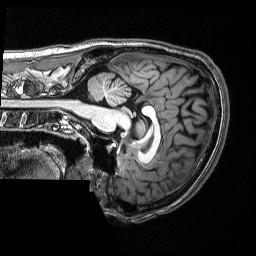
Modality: T1w
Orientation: sagittal
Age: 20
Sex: male
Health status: healthy
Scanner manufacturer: siemens
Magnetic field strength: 3 T
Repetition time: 2.53 s
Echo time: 0.00339 s